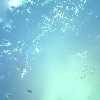
Label: water